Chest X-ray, AP view. Patient: 32 years old, sex M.
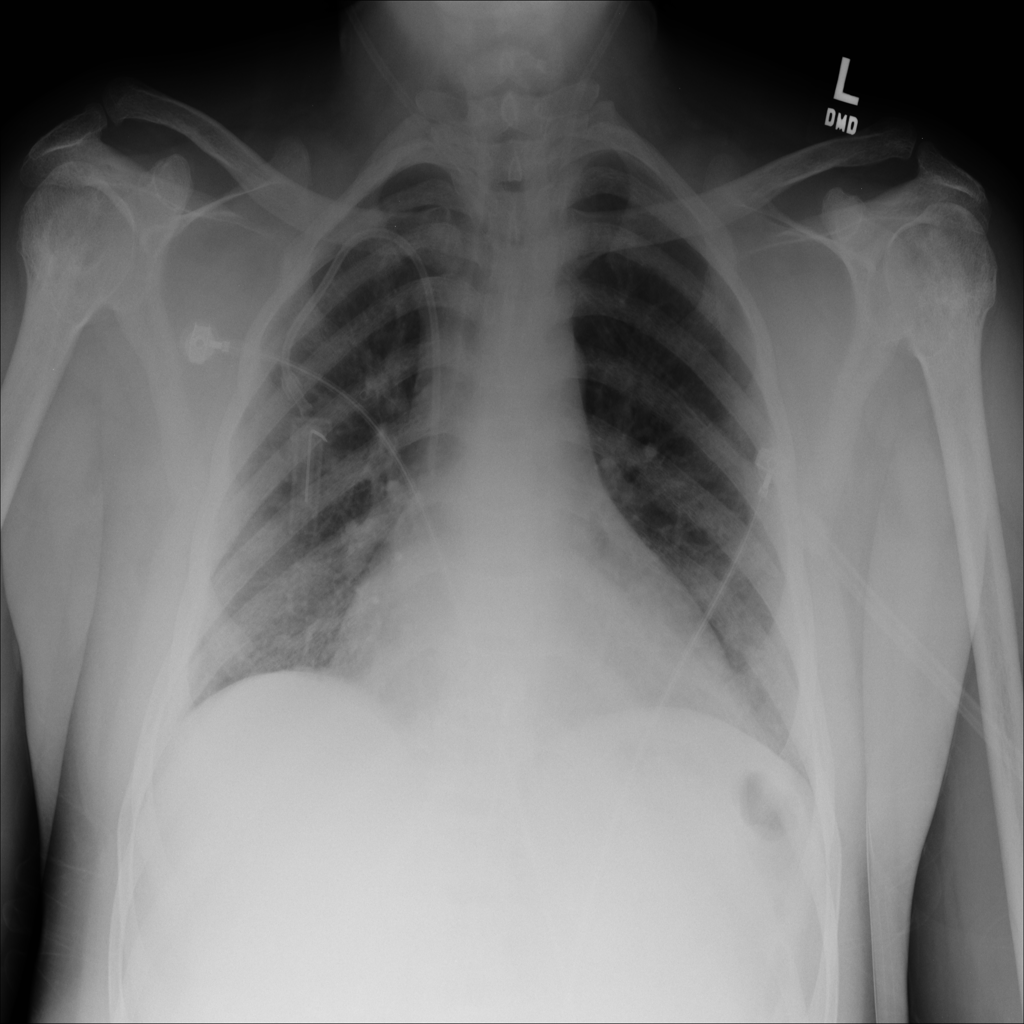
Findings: No Finding